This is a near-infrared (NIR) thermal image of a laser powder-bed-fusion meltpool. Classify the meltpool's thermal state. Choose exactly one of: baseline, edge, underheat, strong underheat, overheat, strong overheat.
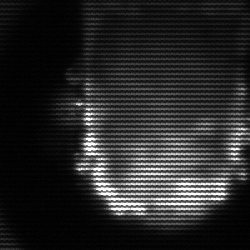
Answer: baseline